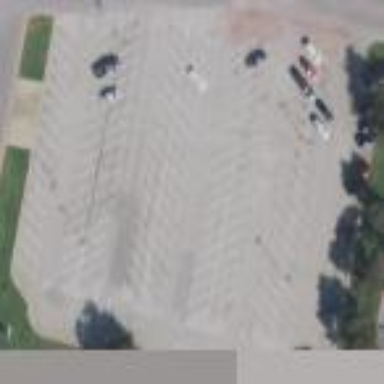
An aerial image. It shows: Parking area with surface.